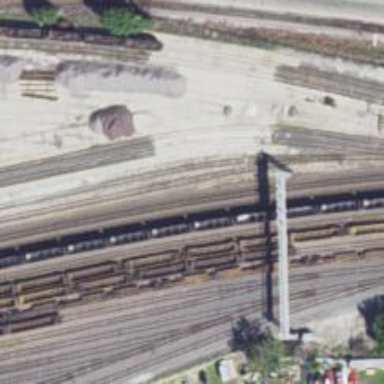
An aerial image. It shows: Railway track.